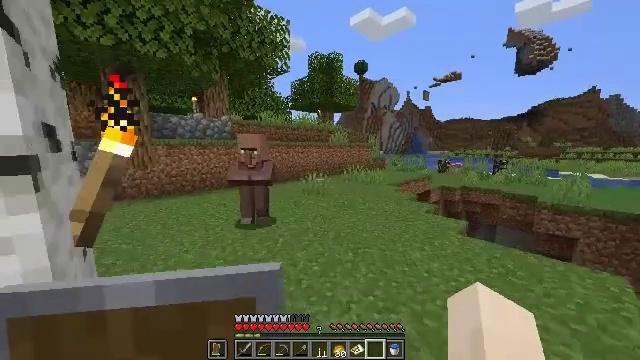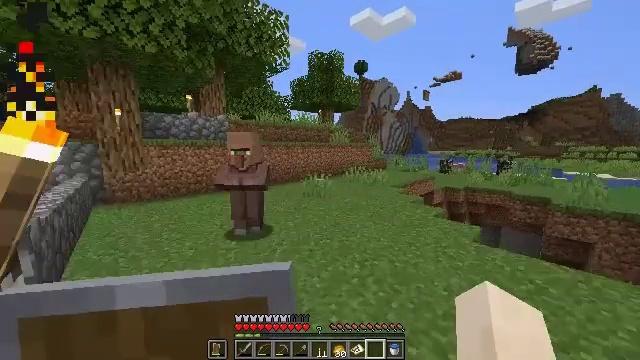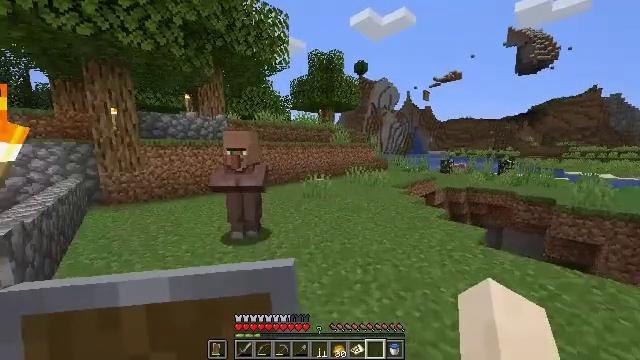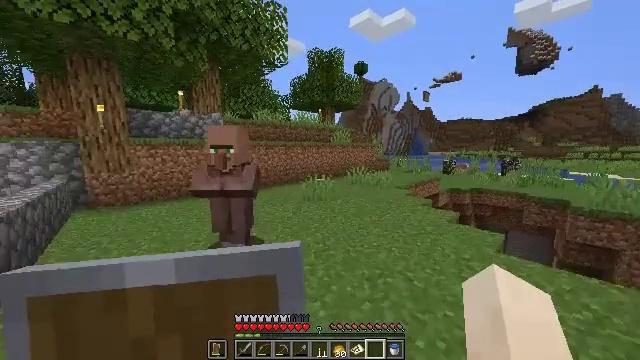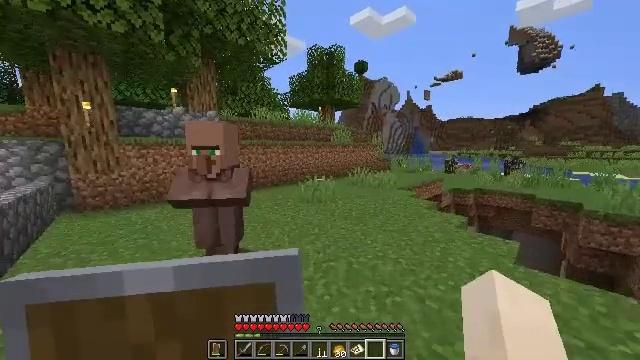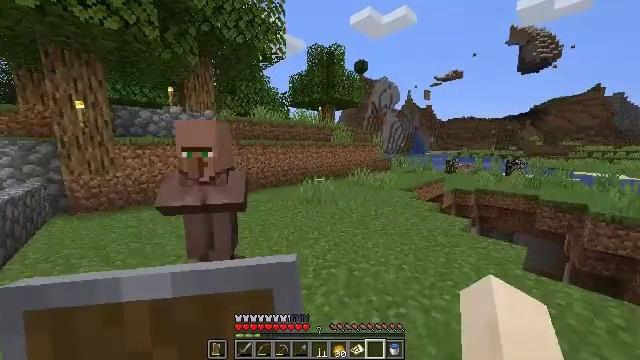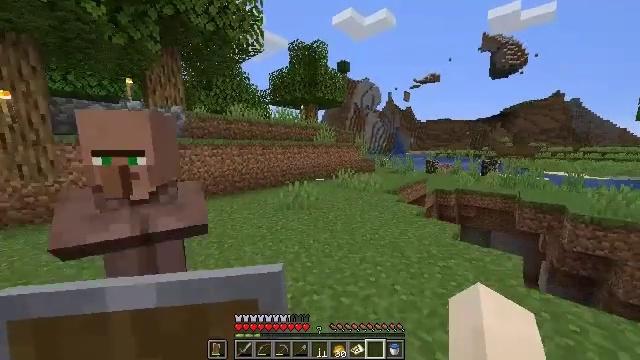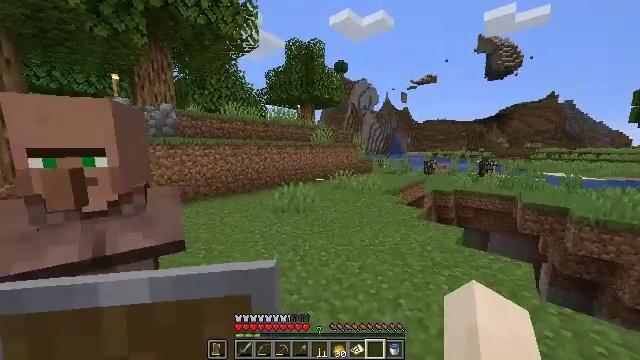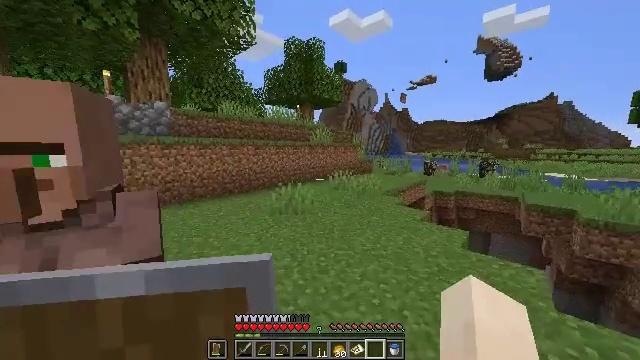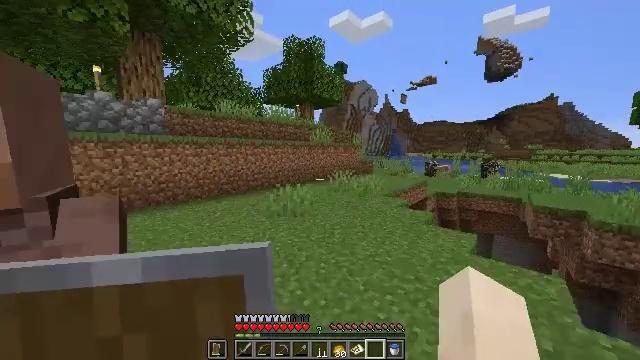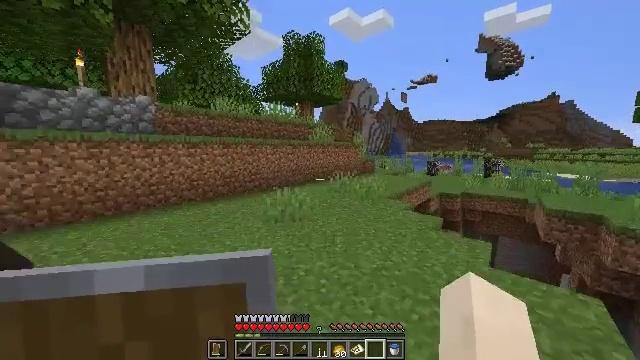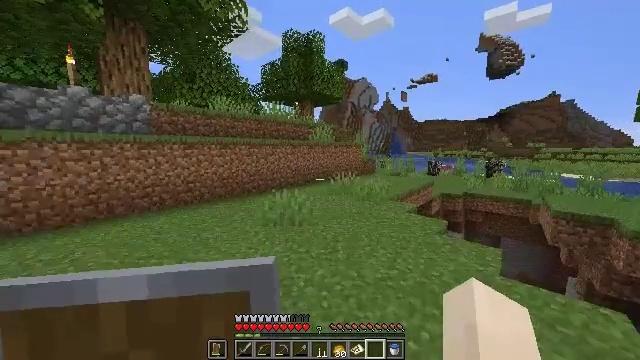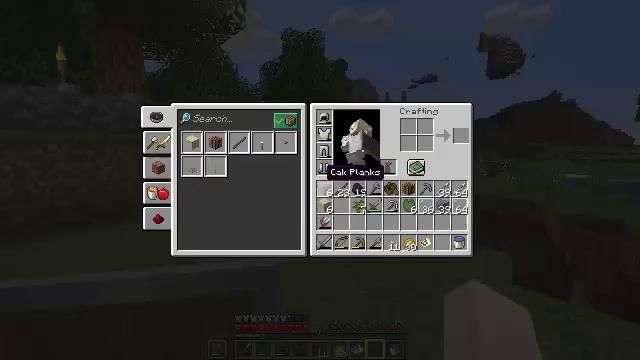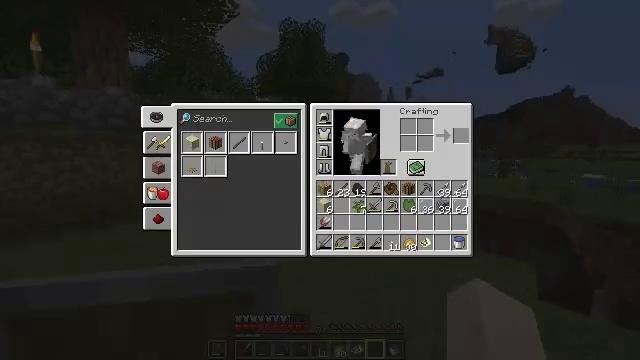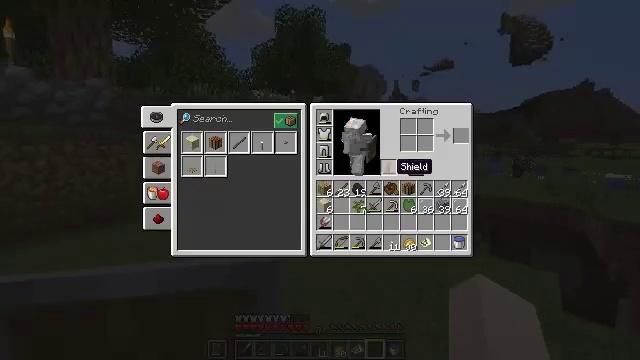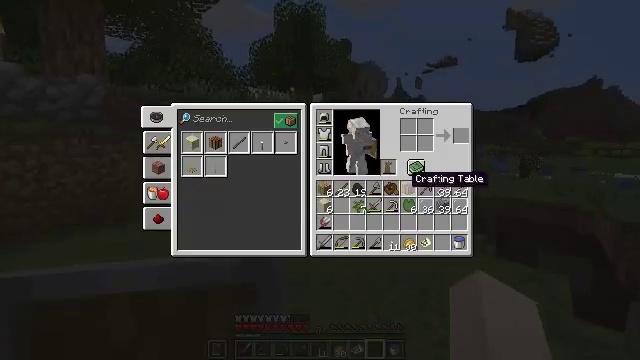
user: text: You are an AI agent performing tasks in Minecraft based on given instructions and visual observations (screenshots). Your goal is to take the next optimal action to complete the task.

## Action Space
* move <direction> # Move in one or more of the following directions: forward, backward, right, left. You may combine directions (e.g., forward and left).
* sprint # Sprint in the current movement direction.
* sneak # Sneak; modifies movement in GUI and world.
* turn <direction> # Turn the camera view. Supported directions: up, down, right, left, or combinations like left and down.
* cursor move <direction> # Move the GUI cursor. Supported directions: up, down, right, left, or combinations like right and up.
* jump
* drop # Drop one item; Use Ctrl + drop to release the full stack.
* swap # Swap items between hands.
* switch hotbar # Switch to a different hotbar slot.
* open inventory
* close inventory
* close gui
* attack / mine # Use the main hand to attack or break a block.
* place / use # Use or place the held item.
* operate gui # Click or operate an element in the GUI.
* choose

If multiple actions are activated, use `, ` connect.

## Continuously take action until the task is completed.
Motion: motion action
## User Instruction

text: Harvest the blue orchid and add it to your inventory.
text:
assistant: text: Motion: move forward
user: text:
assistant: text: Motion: move forward
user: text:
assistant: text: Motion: move forward
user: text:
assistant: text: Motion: move forward
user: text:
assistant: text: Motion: move forward
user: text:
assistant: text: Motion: move forward, turn right
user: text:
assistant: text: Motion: move forward
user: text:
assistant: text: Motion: move forward
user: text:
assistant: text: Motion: move forward
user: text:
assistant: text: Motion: move forward
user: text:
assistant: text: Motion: move forward
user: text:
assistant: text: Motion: move forward, close inventory
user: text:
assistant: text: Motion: move forward, close inventory
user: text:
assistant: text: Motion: turn right, close inventory
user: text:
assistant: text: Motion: turn right and down
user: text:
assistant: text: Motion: sneak
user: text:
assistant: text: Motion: sneak, turn down
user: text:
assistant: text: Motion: sneak
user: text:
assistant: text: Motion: sneak, attack / mine
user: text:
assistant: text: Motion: sneak, attack / mine
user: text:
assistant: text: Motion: no_op
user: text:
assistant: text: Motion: no_op
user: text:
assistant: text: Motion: no_op
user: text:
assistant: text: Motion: no_op
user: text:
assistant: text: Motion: no_op
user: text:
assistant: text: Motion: move forward
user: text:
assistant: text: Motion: move forward
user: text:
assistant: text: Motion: move forward, sprint
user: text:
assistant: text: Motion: move forward, sprint
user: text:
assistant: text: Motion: move forward